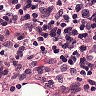
Metastatic tissue present: no